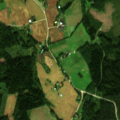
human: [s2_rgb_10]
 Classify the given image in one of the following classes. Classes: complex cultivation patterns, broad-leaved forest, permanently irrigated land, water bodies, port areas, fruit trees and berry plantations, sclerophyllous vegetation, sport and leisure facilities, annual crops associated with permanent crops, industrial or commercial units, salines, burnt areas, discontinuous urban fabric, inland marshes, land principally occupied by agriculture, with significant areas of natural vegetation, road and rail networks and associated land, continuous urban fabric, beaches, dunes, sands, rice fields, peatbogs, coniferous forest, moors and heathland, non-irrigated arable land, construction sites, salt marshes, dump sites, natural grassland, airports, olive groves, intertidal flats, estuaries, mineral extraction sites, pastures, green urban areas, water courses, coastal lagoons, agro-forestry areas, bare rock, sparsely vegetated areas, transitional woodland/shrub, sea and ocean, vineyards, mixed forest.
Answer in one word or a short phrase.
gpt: non-irrigated arable land, land principally occupied by agriculture, with significant areas of natural vegetation, broad-leaved forest, coniferous forest, mixed forest